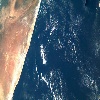
Label: water